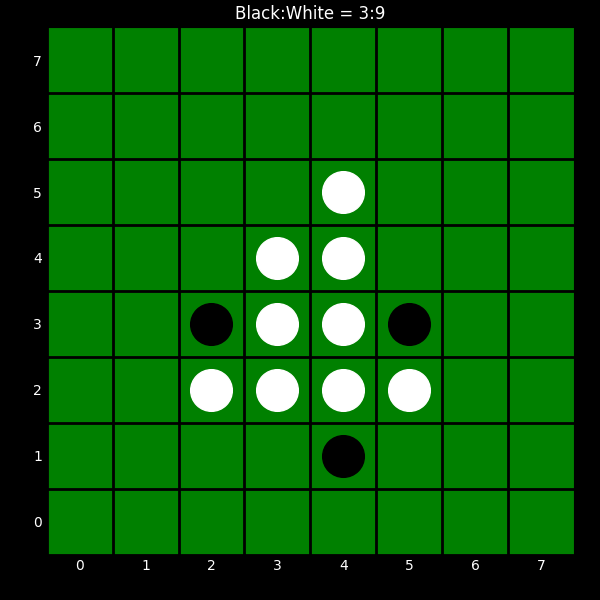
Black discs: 3
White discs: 9